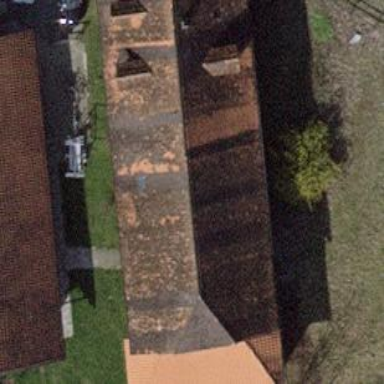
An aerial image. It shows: Farm building.